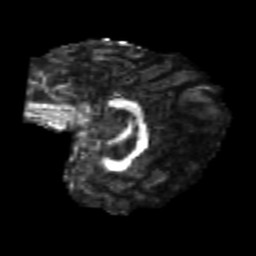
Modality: FA
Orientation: sagittal
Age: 21
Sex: female
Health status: healthy
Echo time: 0.074 s